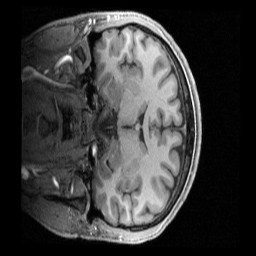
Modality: T1w
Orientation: coronal
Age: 25
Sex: male
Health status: ill
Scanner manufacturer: siemens
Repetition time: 2.4 s
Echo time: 0.00231 s